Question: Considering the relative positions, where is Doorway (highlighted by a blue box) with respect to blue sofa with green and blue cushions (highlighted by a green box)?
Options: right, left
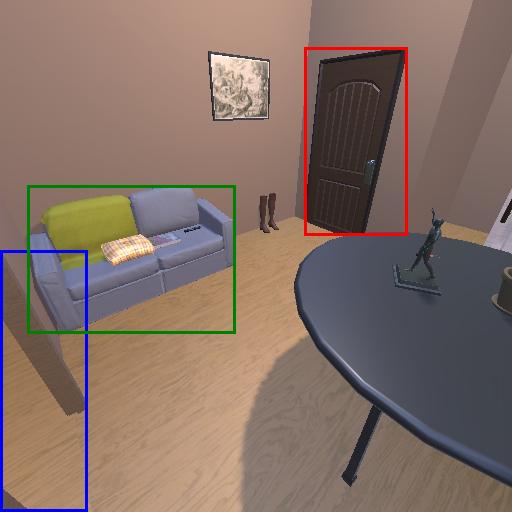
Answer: right